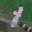
Label: 1